Question: As seen in the picture shown below

I'm trying to make a view like this but I can't seem to figure out the logic for navigating between the tabs. I want to make this possible on android. I know that it can be done because this is a picture from UberMusic, which is an app available for Android. I wanna create a view just like this one. Is there anyone that can help me get started? I want it to replicate the new Metro Windows Pivot Control. Thanks for anyone that can help!
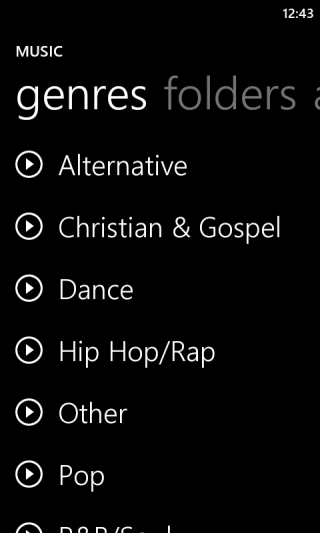
Answer: Just use Expandable List Adapter for each tab